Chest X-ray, PA view. Patient: 41 years old, sex F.
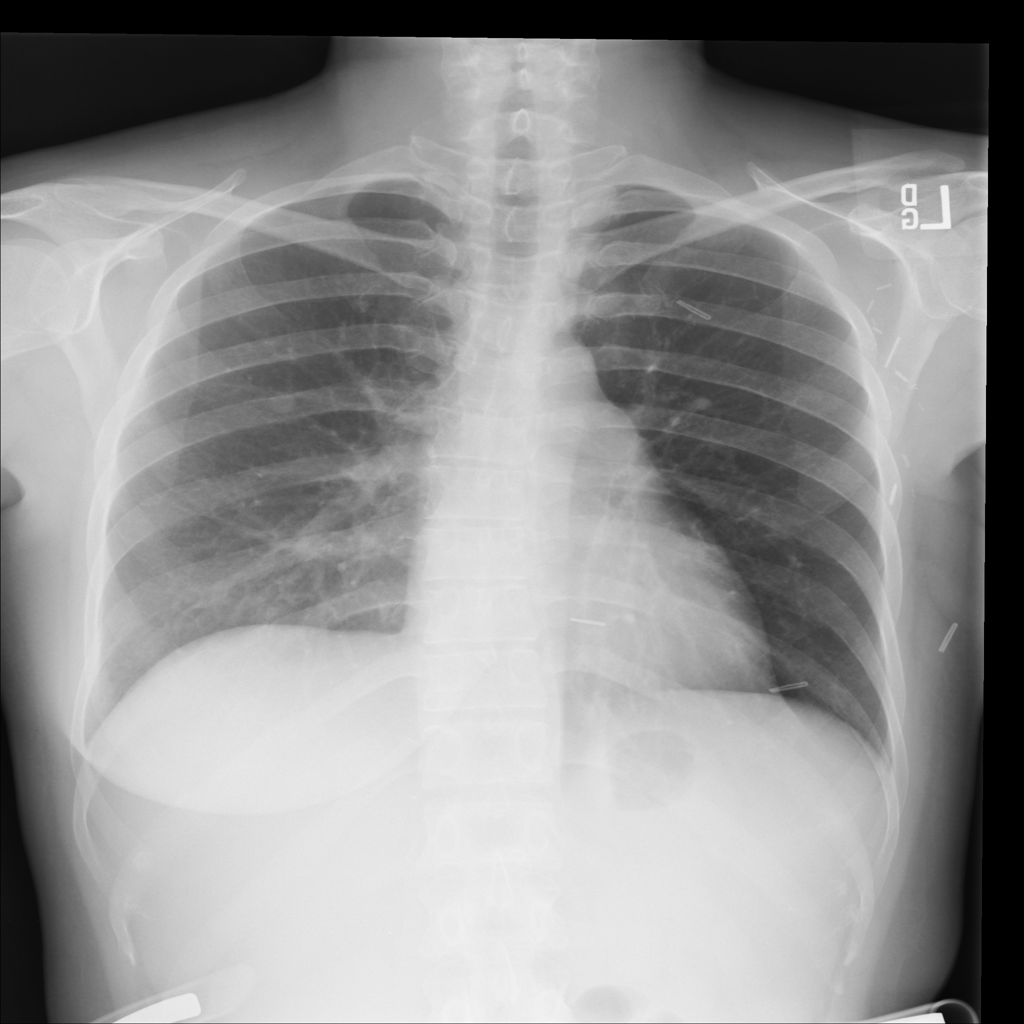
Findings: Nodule